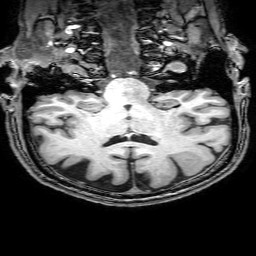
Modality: T1w
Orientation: sagittal
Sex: male
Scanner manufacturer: philips
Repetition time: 0.008205 s
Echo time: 0.00377 s